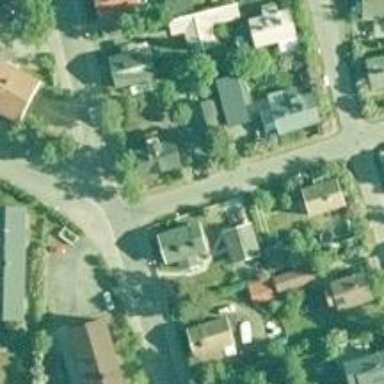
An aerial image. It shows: Road with "give way" sign.